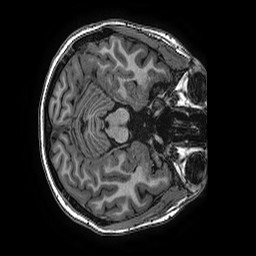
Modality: T1w
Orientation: axial
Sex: female
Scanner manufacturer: ge
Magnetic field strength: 3 T
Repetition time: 0.0077 s
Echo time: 0.003436 s